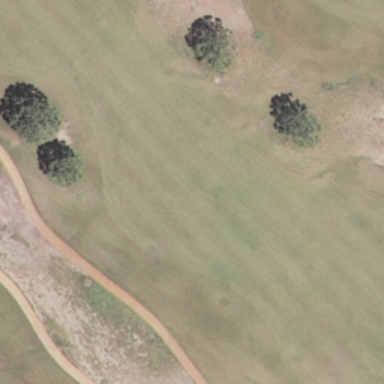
This is a part of a golf course with green turfs and some bunkers and trees .